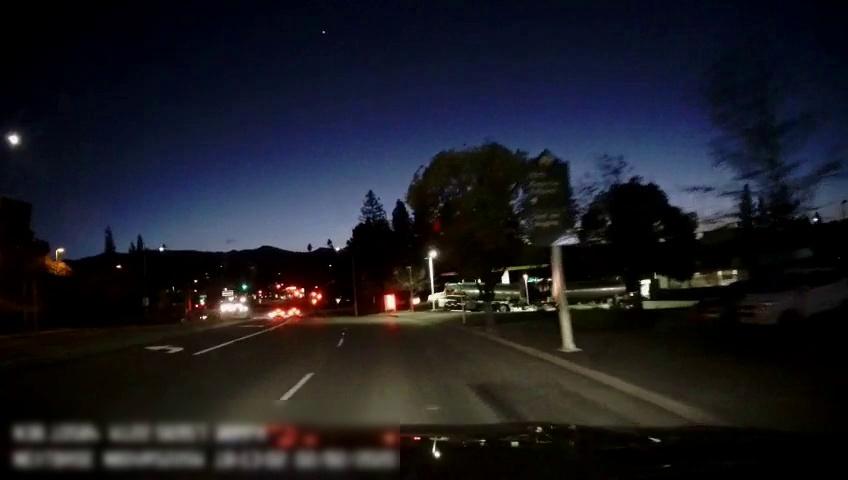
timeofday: Night
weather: Other
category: Drivable Space
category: Drivable Space
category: Vehicles | SUV
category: Vehicles | Truck
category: Vehicles | Car
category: Vehicles | SUV
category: Vehicles | SUV
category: Lanes | Current Lane
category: Lanes | Alternate Lane